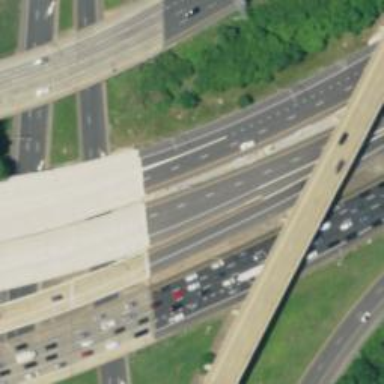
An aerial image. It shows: Asphalt motorway link.